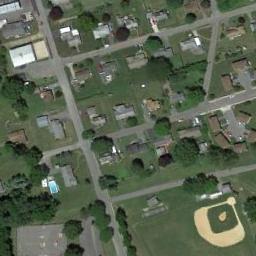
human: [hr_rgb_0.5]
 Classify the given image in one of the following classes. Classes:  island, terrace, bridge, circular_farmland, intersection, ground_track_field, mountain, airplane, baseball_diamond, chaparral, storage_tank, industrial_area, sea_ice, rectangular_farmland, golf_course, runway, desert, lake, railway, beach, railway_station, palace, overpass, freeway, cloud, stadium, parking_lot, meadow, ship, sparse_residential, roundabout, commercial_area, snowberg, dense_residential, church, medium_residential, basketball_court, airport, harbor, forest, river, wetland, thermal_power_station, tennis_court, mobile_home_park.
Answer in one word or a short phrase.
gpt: baseball_diamond